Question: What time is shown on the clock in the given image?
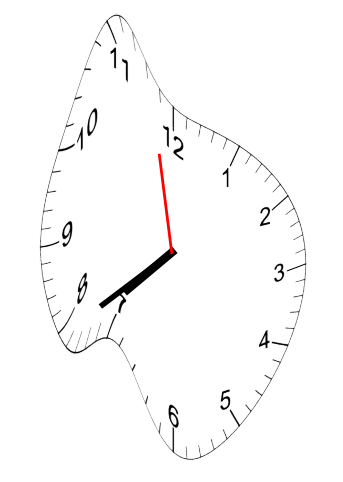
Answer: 07:38:58